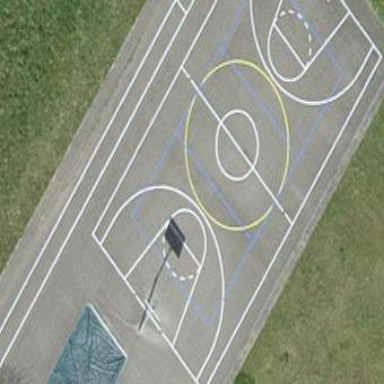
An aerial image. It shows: Basketball court on leisure land pitch.